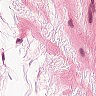
Metastatic tissue present: no